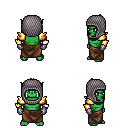
a pixel art fantasy rpg character, male body template, orc, green skin, gold arm armor, robe skirt, green short mohawk hairstyle, chain hood, metal gloves, four views (front, back, left, right), 2x2 character sprite sheet, small pixel art, hard edges, no anti-aliasing